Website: apple
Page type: address-validator
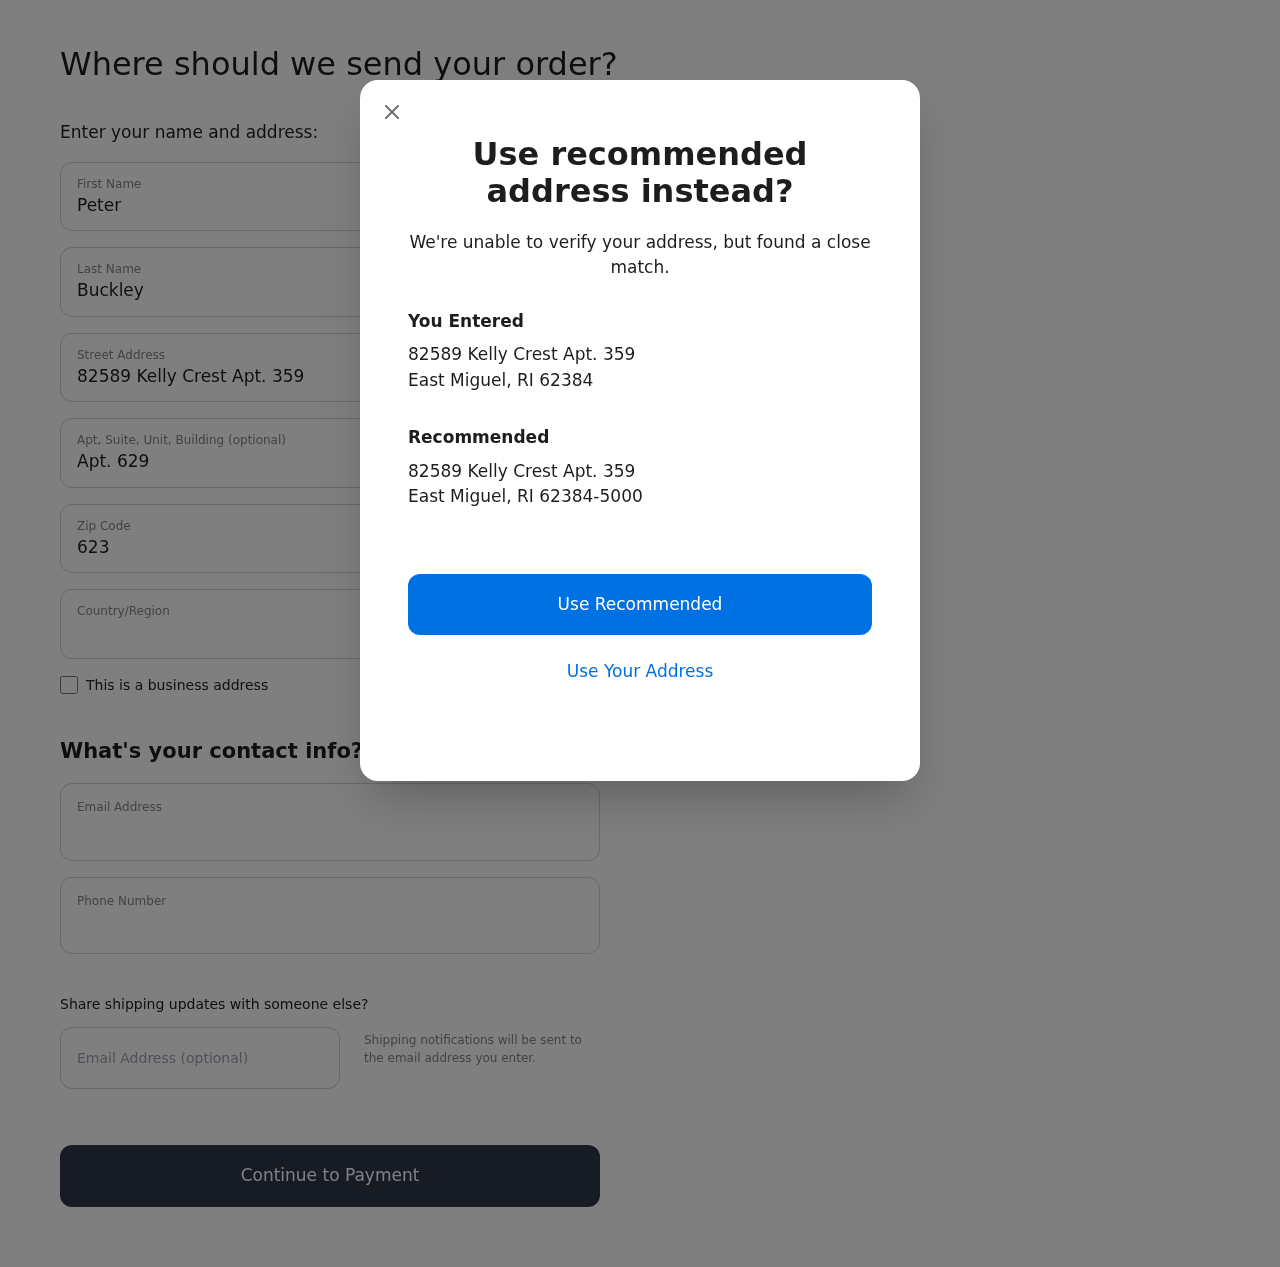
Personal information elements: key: PII_CITY
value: East Miguel
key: PII_COUNTRY
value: United States
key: PII_EMAIL
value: peter.buckley@yahoo.com
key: PII_FIRSTNAME
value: Peter
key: PII_GIFT_EMAIL
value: mdiaz@hotmail.com
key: PII_LASTNAME
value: Buckley
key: PII_PHONE
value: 6158384551
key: PII_POSTCODE
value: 62384
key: PII_POSTCODE_FULL
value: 62384-5000
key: PII_STATE_ABBR
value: RI
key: PII_STREET
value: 82589 Kelly Crest Apt. 359
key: PII_STREET2
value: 82589 Kelly Crest Apt. 359
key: PII_STREET2
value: Apt. 629
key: PII_CITY2
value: East Miguel
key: PII_STATE_ABBR2
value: RI